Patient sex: F
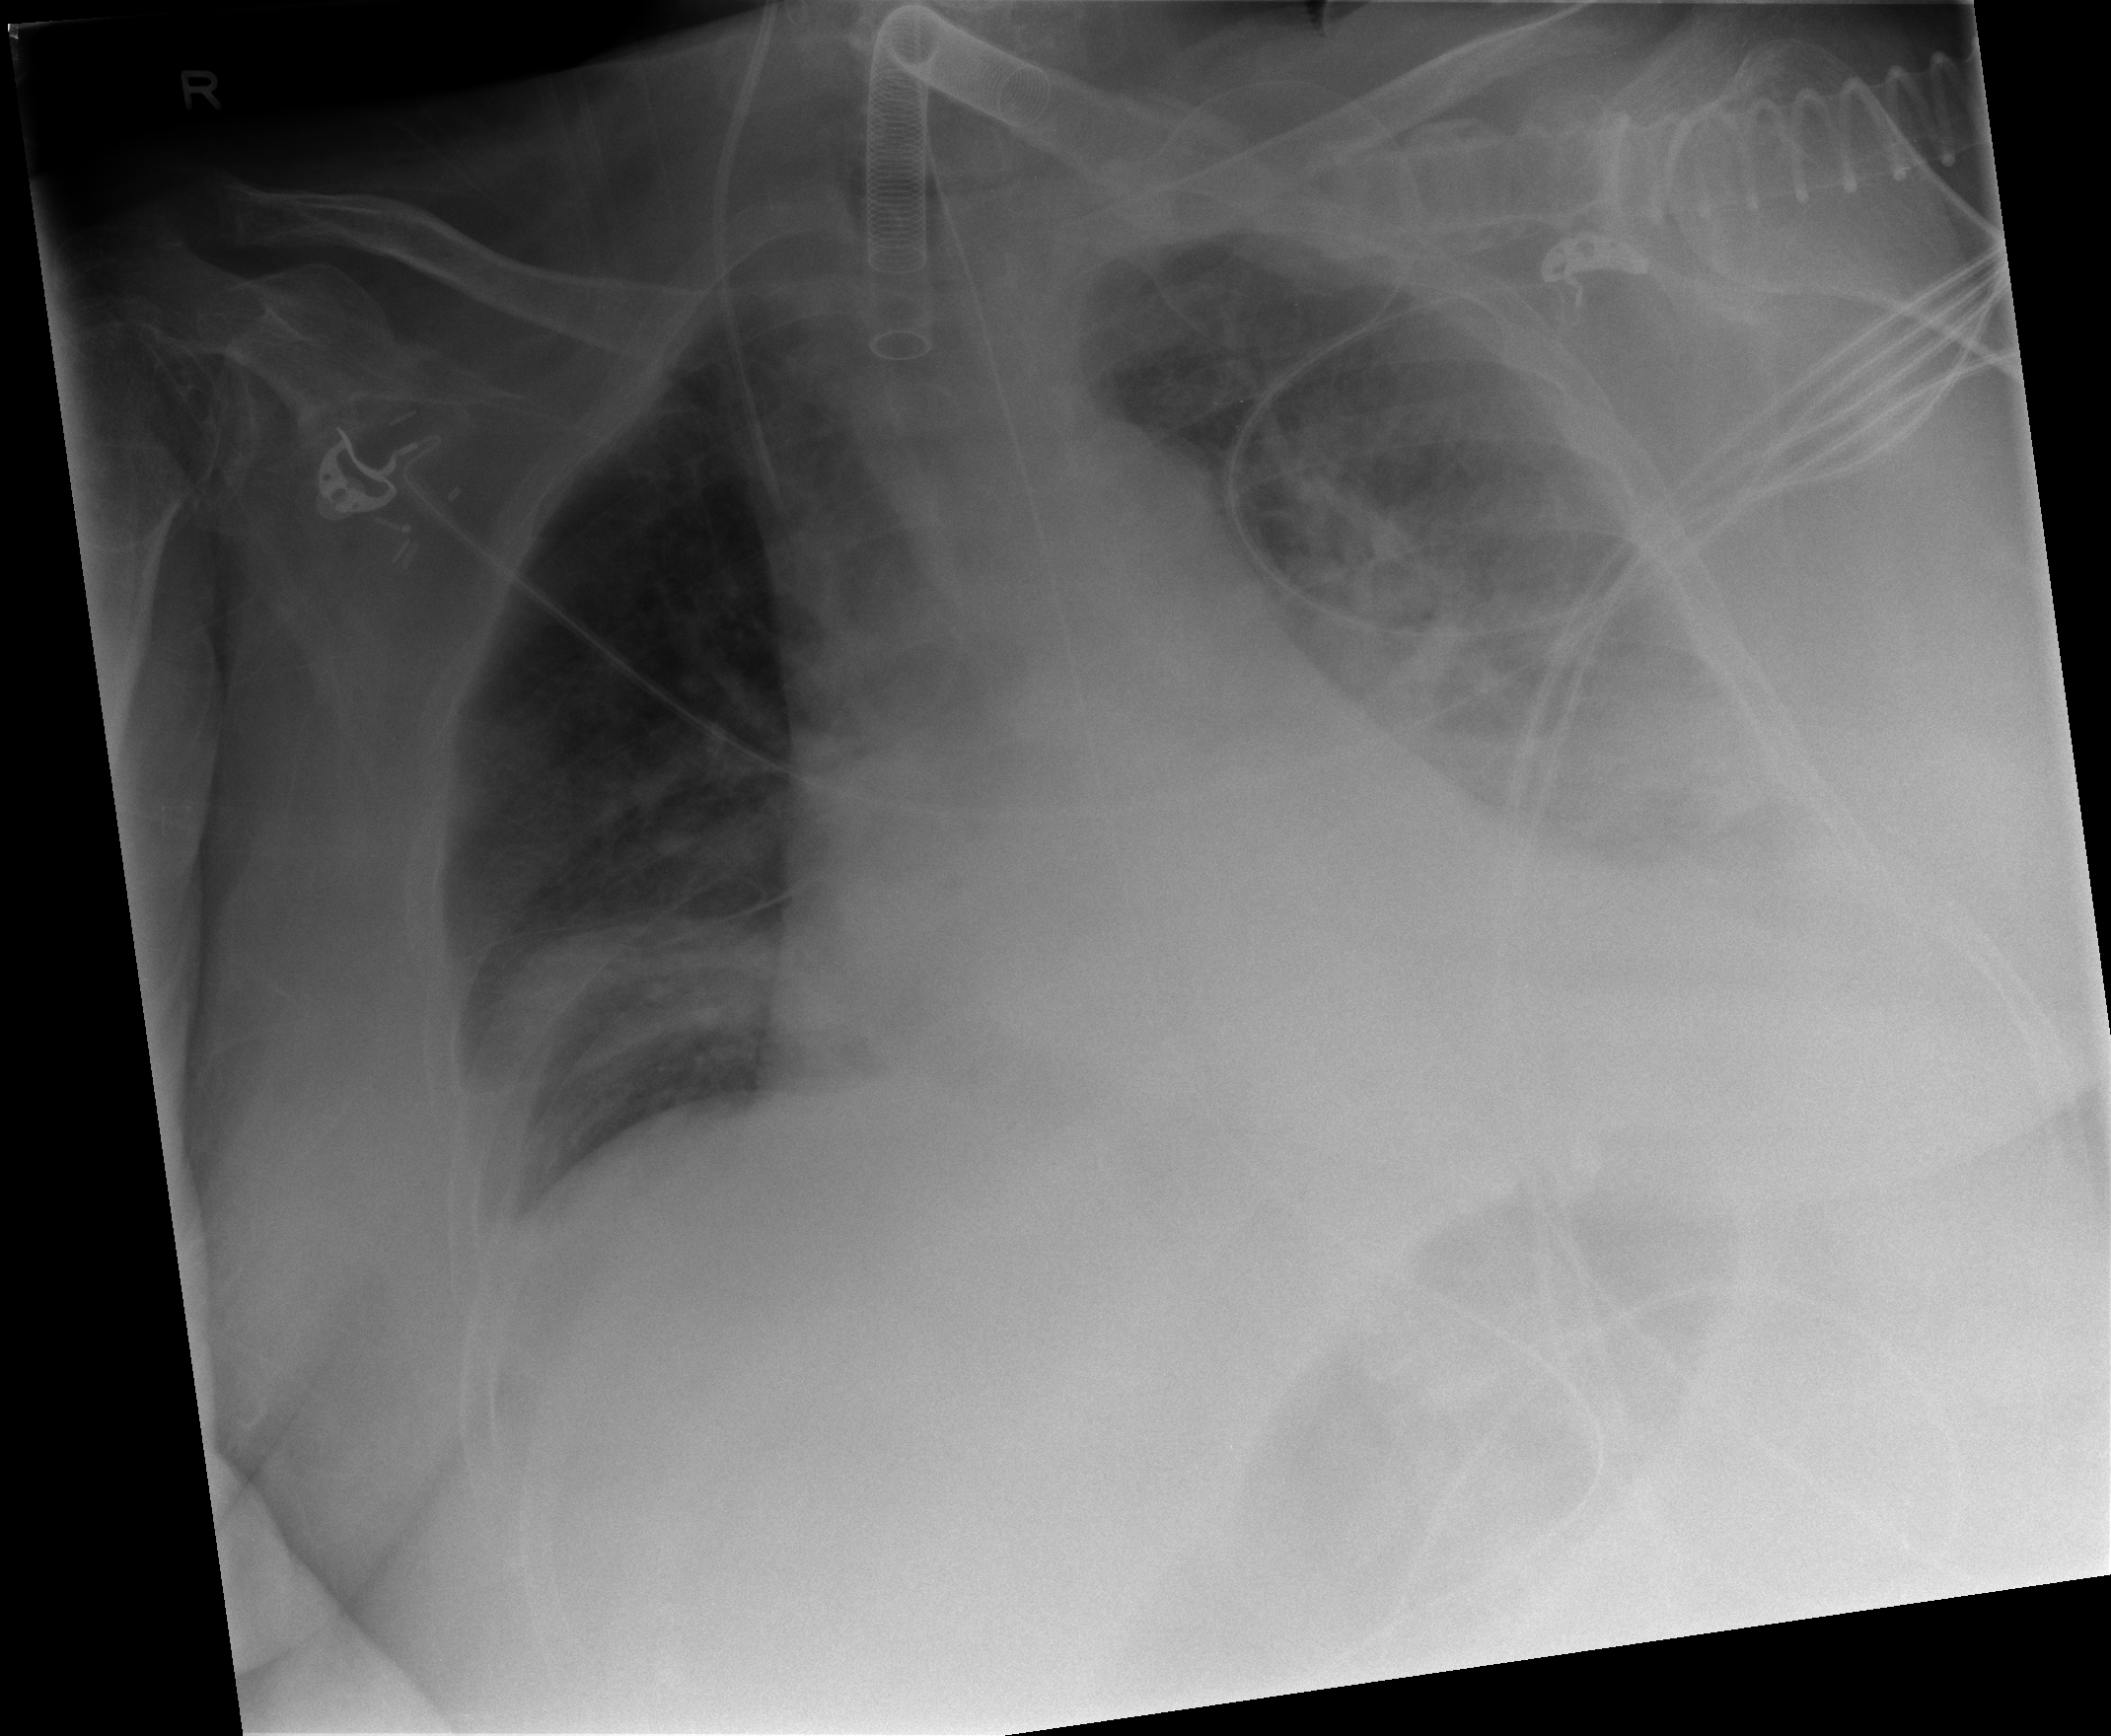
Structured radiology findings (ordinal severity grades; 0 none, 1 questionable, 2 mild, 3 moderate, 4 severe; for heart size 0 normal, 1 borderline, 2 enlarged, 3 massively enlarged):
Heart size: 3
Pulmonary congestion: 0
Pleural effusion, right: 1
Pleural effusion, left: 3
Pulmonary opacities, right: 1
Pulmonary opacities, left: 1
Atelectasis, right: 3
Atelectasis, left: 2